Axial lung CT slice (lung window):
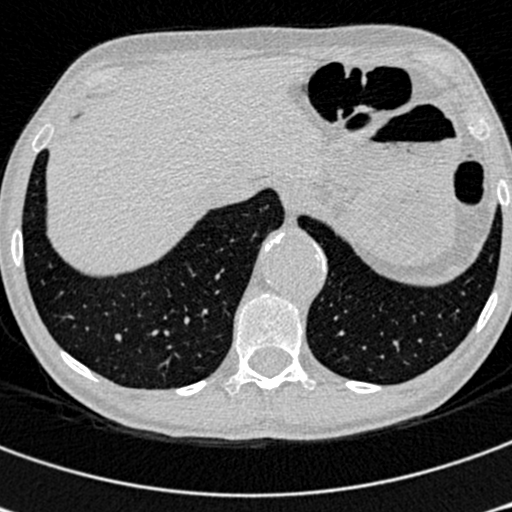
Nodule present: no